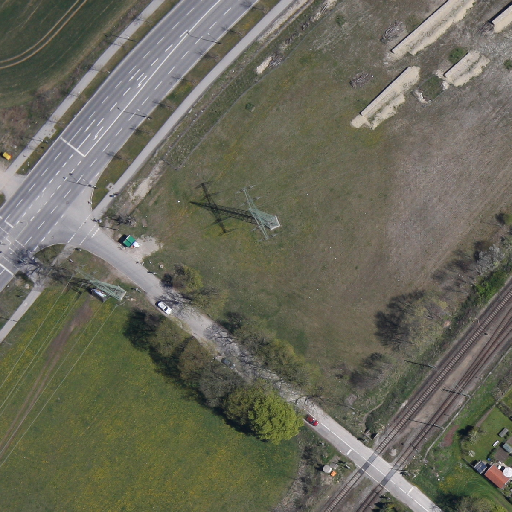
Referring expression: bikeway along with tree